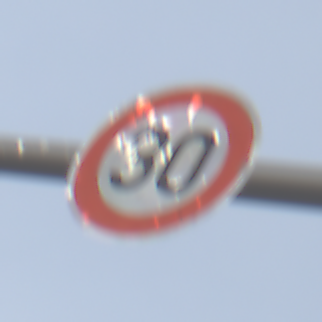
Verkehrszeichen: Geschwindigkeit30
Umgebung: Outdoor, Nature
Tageszeit: MorningAfternoon
Wetter: PartlyCloudy
Licht: Natural
Jahreszeit: NotSpecified
Kontrast: HighContrast